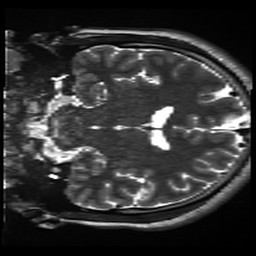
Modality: inplaneT2
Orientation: coronal
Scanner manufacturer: siemens
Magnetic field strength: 3 T
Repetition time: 11 s
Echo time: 0.059 s